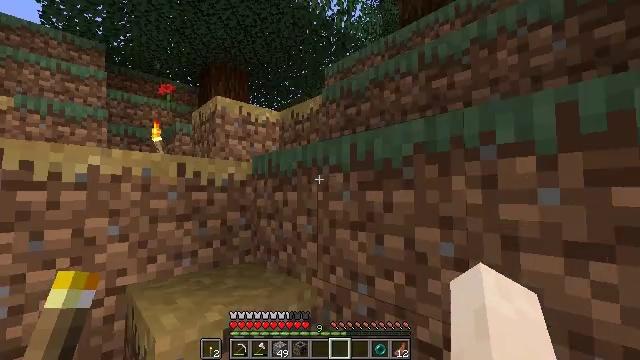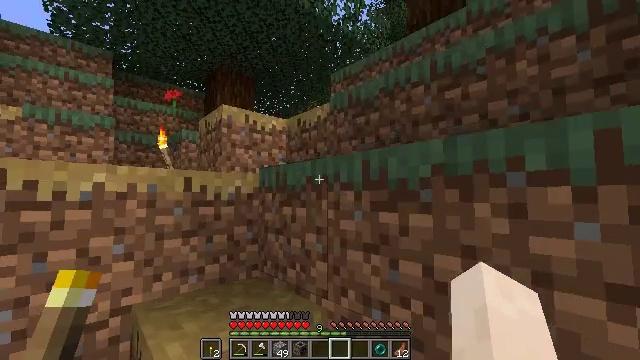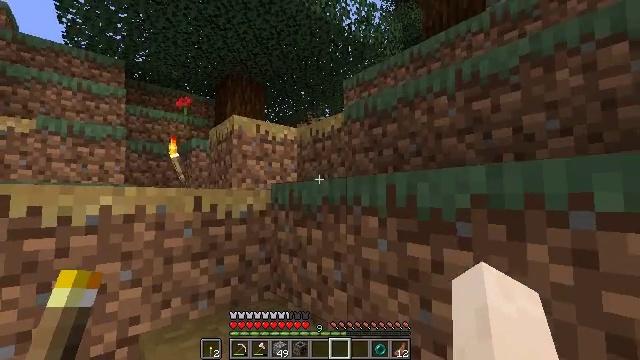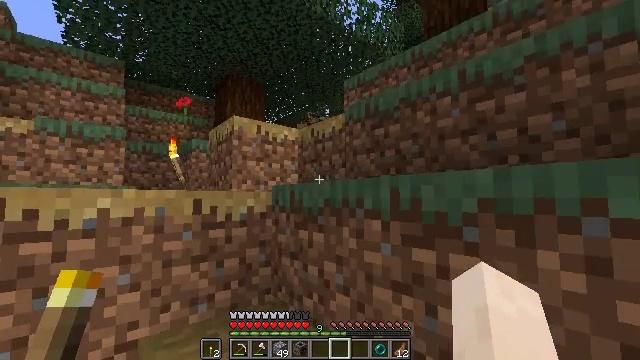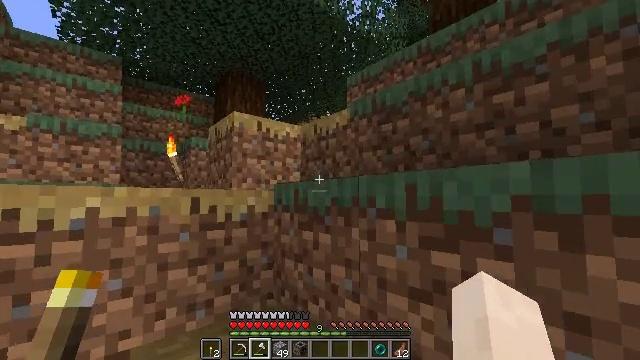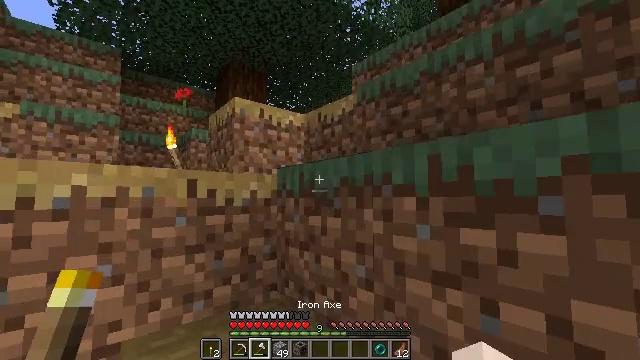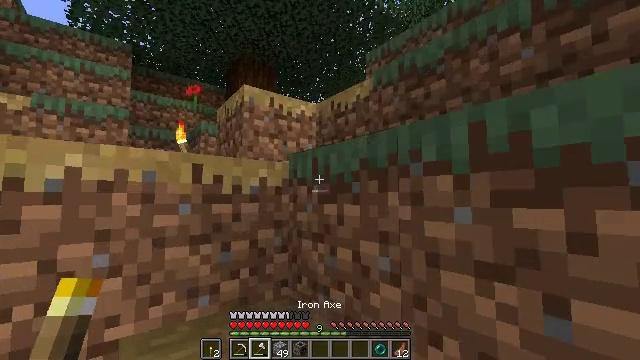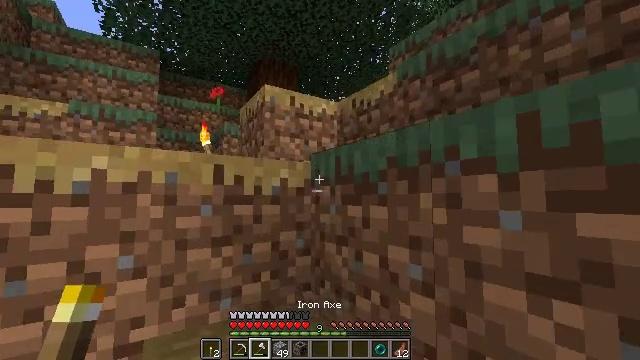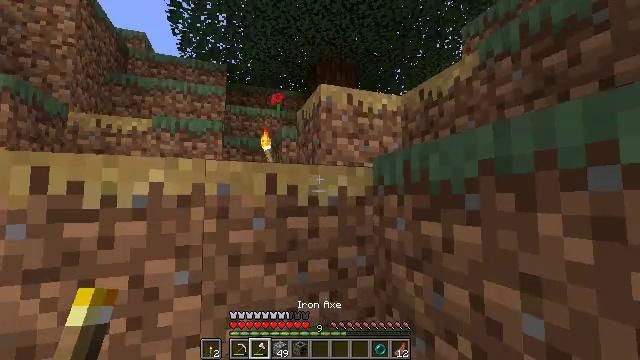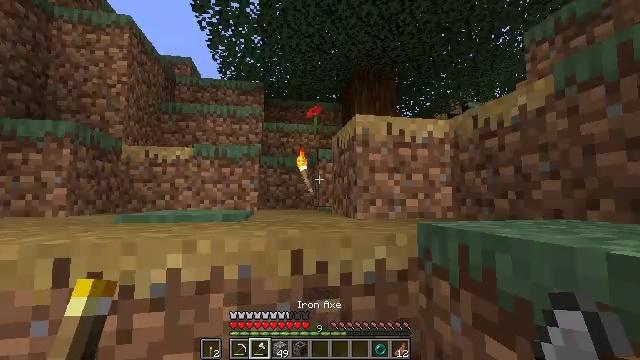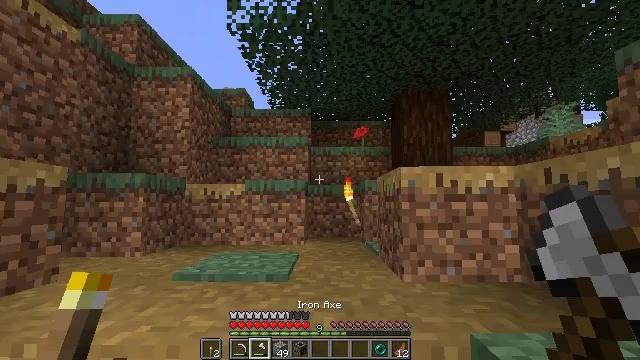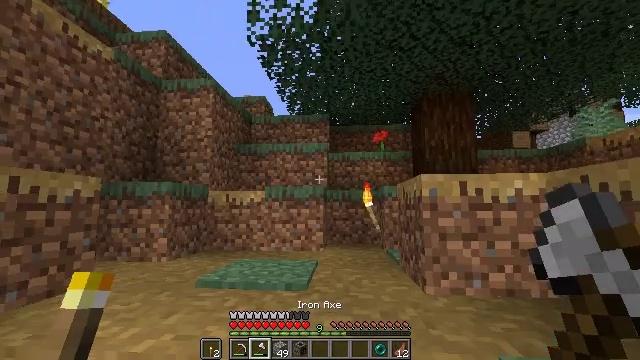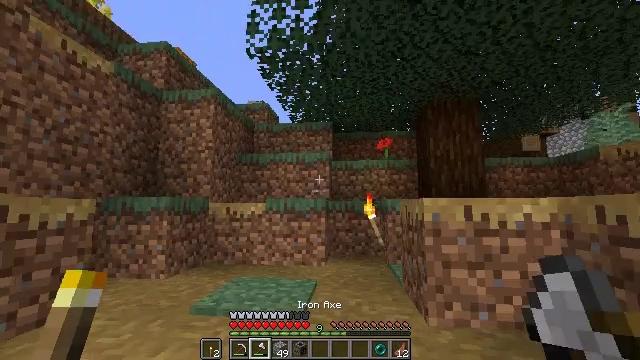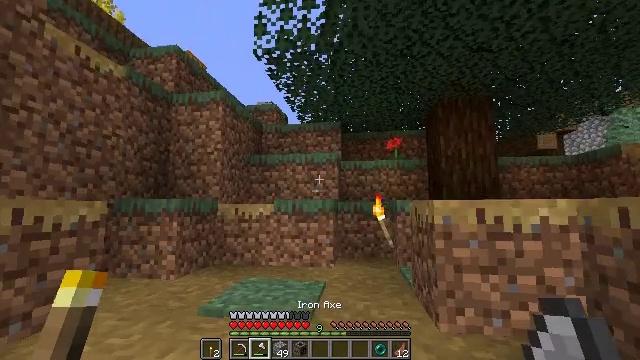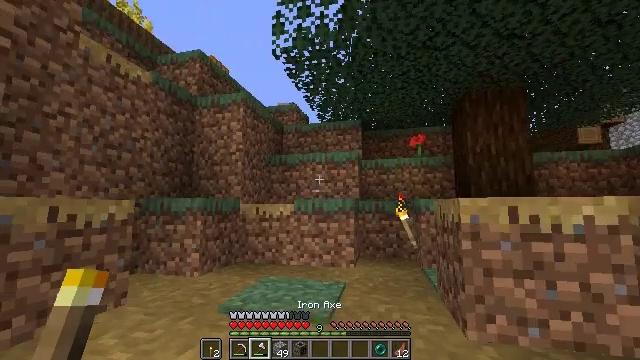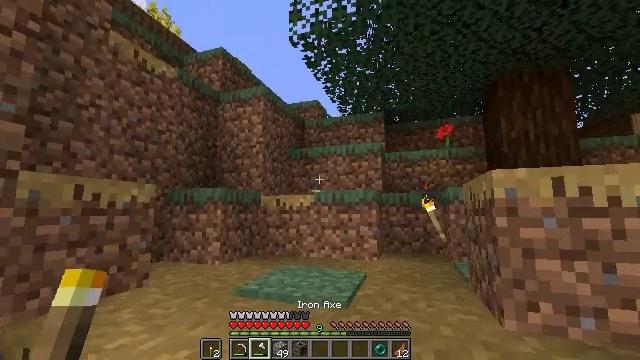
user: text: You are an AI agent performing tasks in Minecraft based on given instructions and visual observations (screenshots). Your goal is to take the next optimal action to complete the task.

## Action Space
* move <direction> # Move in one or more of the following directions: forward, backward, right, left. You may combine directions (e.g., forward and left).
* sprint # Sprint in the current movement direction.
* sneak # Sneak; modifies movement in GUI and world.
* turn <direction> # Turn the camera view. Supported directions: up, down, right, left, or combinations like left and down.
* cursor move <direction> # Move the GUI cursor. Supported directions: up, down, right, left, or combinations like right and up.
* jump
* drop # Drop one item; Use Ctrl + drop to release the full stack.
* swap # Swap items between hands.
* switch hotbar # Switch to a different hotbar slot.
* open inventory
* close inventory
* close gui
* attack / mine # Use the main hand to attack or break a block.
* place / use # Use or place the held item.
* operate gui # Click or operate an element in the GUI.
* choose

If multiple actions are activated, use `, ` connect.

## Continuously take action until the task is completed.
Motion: motion action
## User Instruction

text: Retrieve the blue bed from the ground.
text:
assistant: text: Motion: move forward, turn left, jump
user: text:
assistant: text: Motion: move forward, turn left, jump
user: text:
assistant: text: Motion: move forward, jump
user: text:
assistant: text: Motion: move forward, jump, switch to hotbar 2
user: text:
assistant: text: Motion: move forward, jump, switch to hotbar 2
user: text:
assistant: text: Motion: move forward, turn left, jump, switch to hotbar 2
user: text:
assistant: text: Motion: move forward, turn left, jump
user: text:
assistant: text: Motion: move forward, turn left, jump
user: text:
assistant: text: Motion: move forward, turn left, jump
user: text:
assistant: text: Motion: move forward, turn left, jump
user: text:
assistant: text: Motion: move forward, turn left
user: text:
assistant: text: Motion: move forward, turn left
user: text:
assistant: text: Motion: move forward, turn left
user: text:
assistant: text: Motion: move forward, turn left
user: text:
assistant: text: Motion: move forward, sprint, turn left, jump
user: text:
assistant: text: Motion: move forward, sprint, turn left and up, jump
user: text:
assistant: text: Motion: move forward, sprint, turn left, jump
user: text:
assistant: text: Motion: move forward, sprint, jump
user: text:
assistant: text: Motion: move forward, sprint, jump
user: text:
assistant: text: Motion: move forward, sprint, turn left
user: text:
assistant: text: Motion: move forward, sprint, turn left
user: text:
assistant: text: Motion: move forward, sprint, turn left
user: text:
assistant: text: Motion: move forward, sprint, turn left
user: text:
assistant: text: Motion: move forward, sprint
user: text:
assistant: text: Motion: move forward, sprint
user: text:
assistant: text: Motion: move forward, sprint, turn right
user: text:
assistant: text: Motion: move forward, sprint, turn right, jump
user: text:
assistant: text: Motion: move forward, sprint, turn right and down, jump
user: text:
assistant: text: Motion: move forward, sprint, turn right and down, jump
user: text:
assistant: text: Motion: move forward, sprint, jump